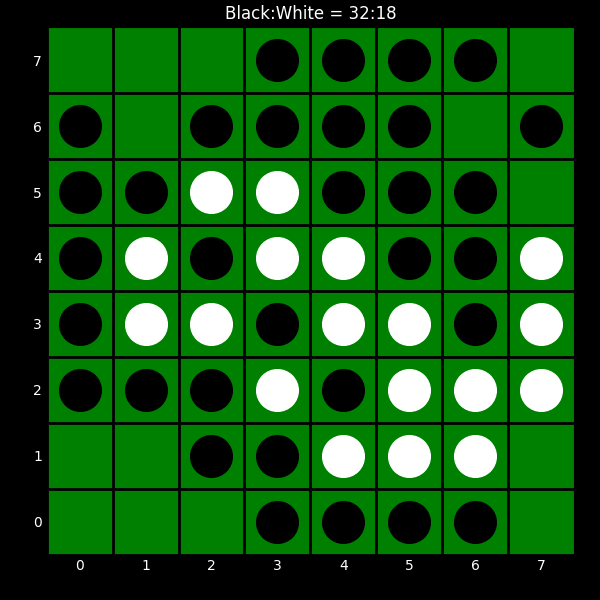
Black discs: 32
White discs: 18